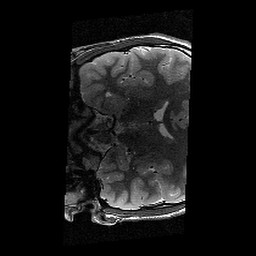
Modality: T2w
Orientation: coronal
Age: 12
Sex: male
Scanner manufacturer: siemens
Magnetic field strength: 3 T
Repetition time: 9.23 s
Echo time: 0.067 s